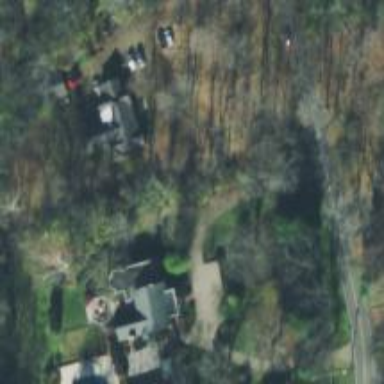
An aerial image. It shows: Driveway.